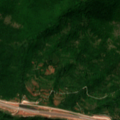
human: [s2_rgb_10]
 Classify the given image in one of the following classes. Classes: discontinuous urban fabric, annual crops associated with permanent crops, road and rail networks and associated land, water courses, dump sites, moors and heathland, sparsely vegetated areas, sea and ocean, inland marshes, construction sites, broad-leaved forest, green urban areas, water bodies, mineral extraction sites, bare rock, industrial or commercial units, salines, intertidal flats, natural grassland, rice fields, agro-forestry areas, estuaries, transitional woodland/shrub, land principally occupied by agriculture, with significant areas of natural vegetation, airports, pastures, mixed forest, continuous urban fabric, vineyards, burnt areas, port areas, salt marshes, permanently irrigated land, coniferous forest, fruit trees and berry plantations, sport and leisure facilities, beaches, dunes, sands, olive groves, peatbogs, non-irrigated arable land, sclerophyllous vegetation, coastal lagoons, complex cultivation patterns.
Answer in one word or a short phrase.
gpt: road and rail networks and associated land, land principally occupied by agriculture, with significant areas of natural vegetation, broad-leaved forest, natural grassland, transitional woodland/shrub